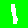
Digit: 1